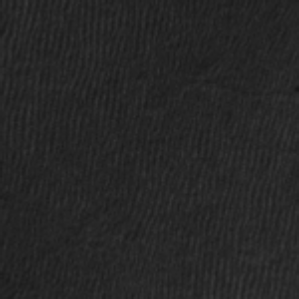
Label: frost